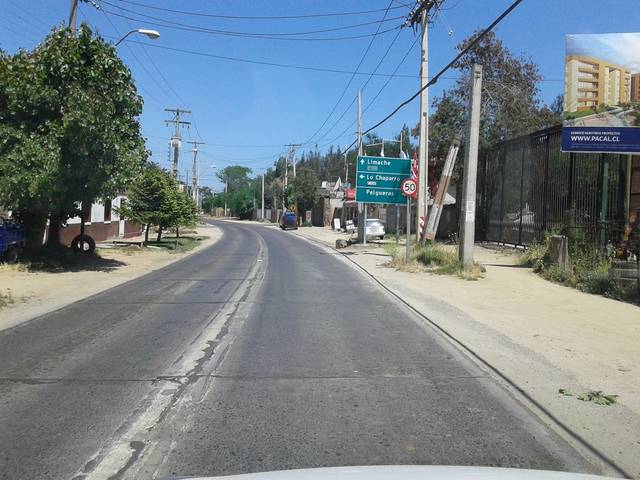
Region: Chile
Coordinates: -32.995, -71.233